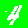
Digit: 4